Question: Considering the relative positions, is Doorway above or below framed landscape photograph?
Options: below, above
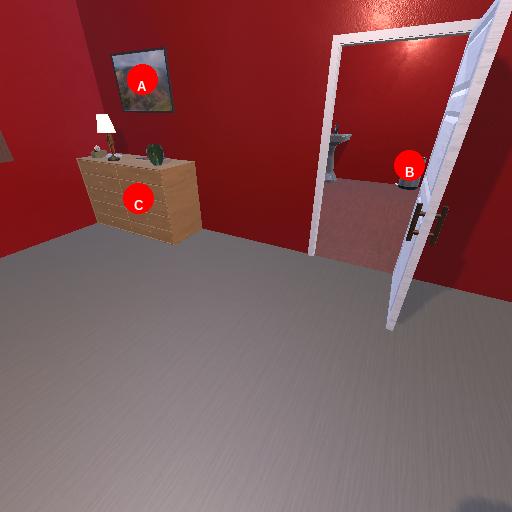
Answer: below